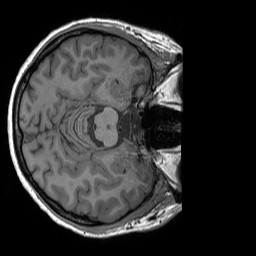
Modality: T1w
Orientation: axial
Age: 25
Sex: female
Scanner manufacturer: siemens
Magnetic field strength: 3 T
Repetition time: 1.9 s
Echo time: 0.00252 s